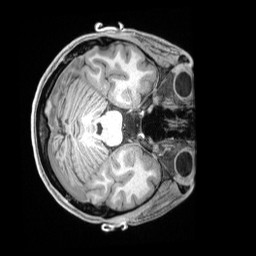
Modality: T1w
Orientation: axial
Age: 25
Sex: female
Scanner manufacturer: siemens
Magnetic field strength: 3 T
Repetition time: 2.4 s
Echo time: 0.00226 s